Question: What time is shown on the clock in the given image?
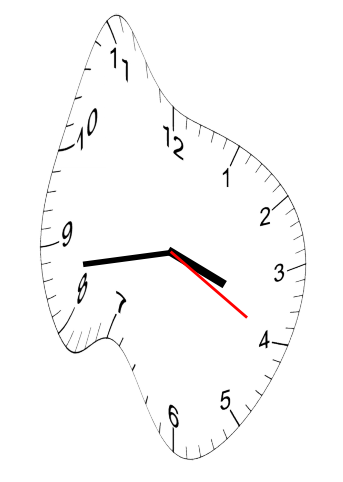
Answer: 03:43:20